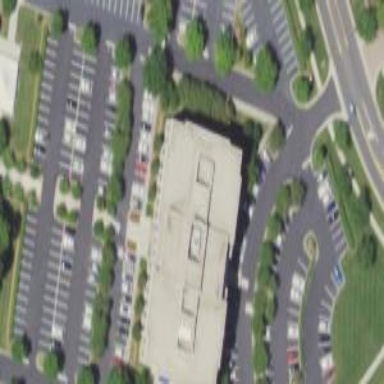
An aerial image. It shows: Commercial building.